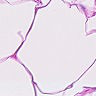
Metastatic tissue present: no